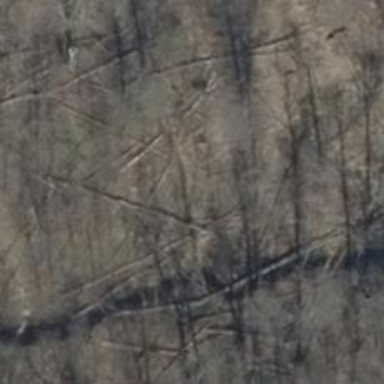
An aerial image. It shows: Fallen tree blocking the path.